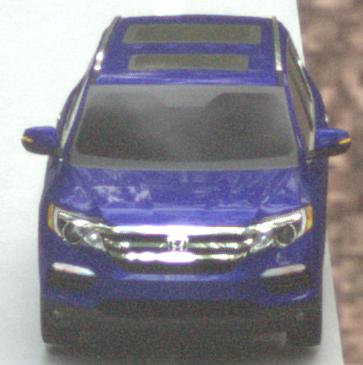
Make: Honda
Model: Pilot
Detailed model: 3
Model produced from: 2015
Model produced until: 2022
Doors: 5
Color: blue
Road condition: dry road
Daytime: sunrise or sunset
Contrast: medium contrast